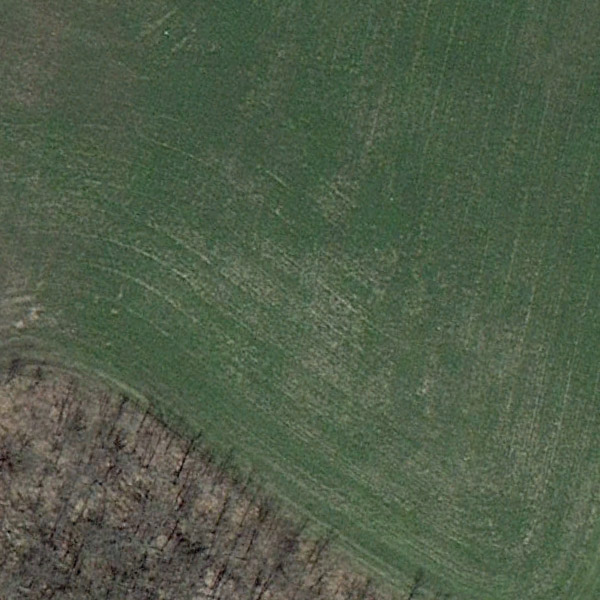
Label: Meadow